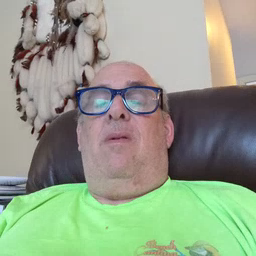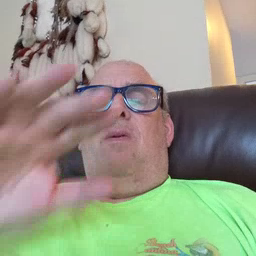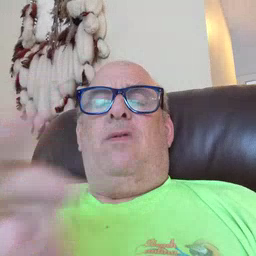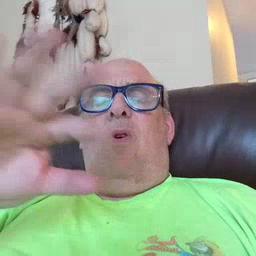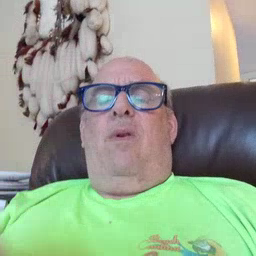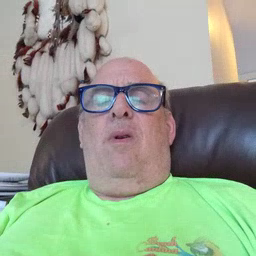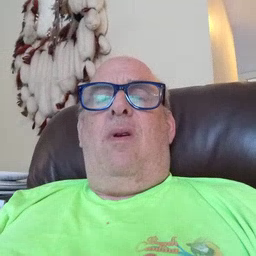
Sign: story